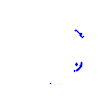
Particle: proton